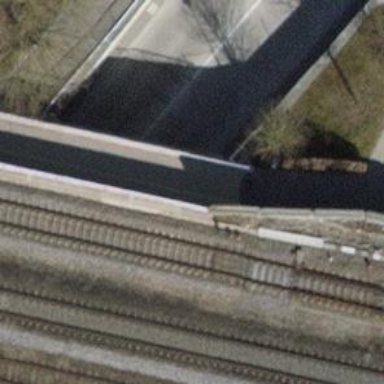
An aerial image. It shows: Single-track railway bridge with electrified contact line.